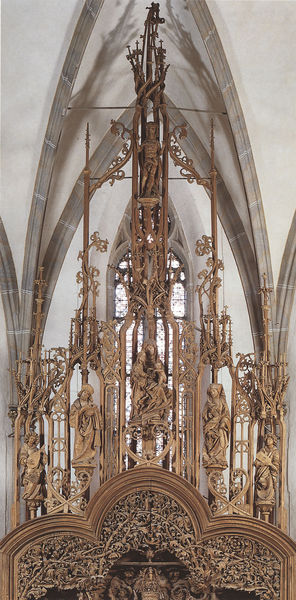
Titel: Hochaltar im Münster St. Stephanus in Breisach
Künstler: H. L. Meister
Standort: Breisach, Münster St. Stephan (EU - D - BW)
Schlagwörter: blätter, gott, frauen, ausschnitt, fenster, frau, holz, marmor, ornament, sockel, spitze, stehen, kirche, figur, gold, kind, spitzen, gotik, turm, ranken, skulptur, holzschnitt, bogen, monochrom, figuren, detail, dekor, verzierung, fein, foto, fotografie, haha, gewölbe, detailliert, kunst, altar, hochaltar, schnitzerei, photo, art, orgel, spitzbogen, christus, jesus, apsis, heilige, gefasst, golden, filigran, maria, madonna, verzeirung, fassung, geschnitzt, schnitzen, aufsatz, kirhce, aufbau, fialen, gesprenge, schnitzkunst, altarretabel, holzschnitzerei, holzschnitzkunst, google, battwerk, spitzig, rundbogn, münnerstadt, hihihi, verzieriungen, fialene